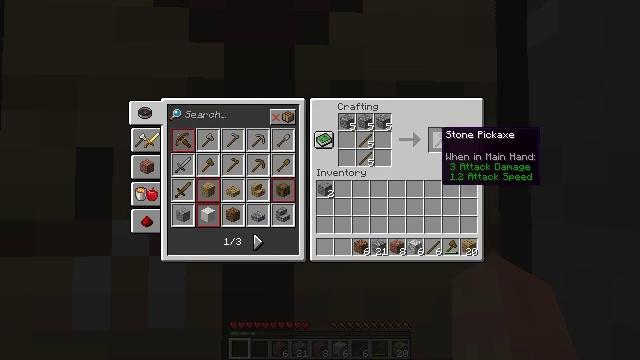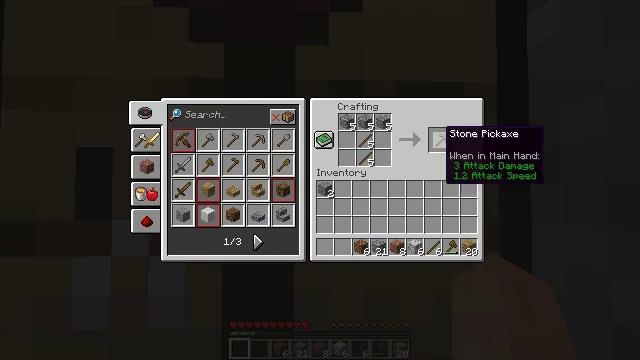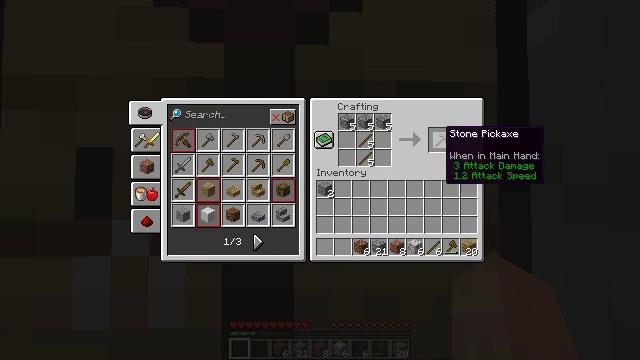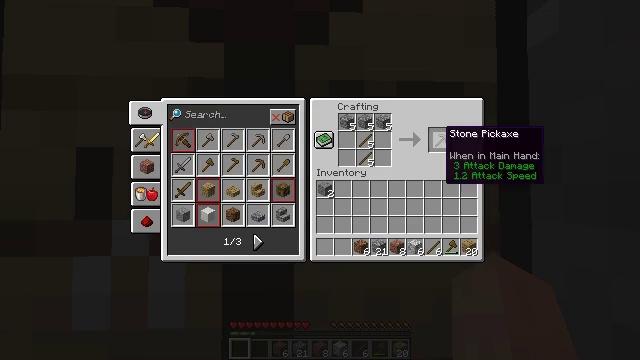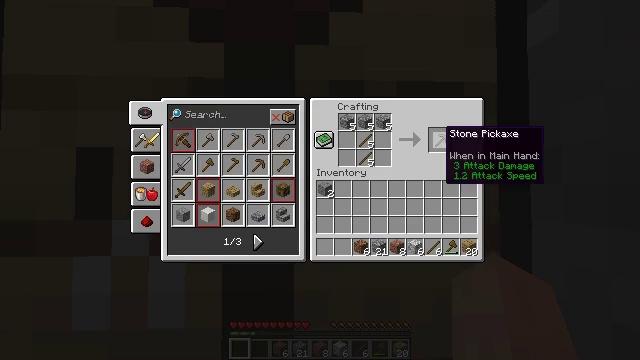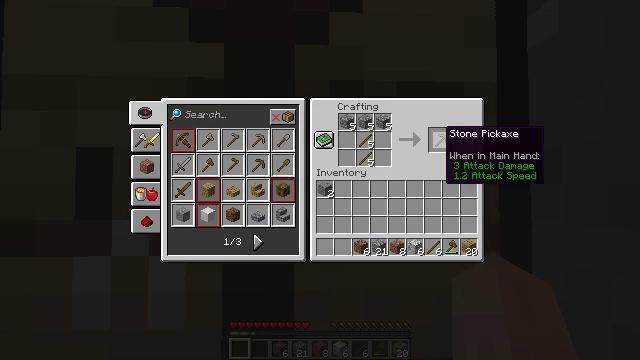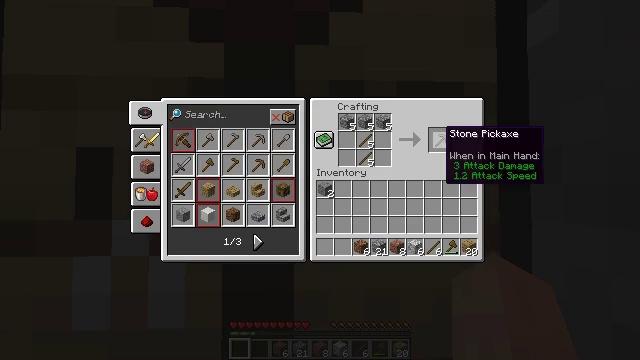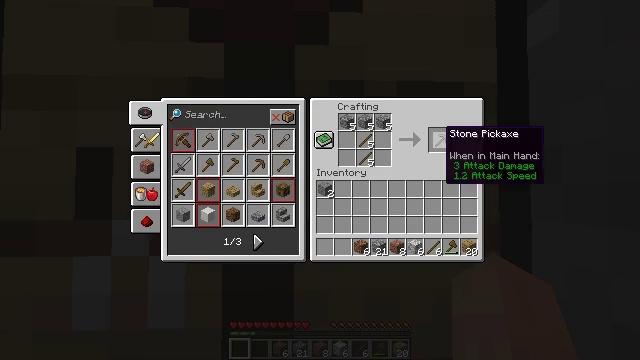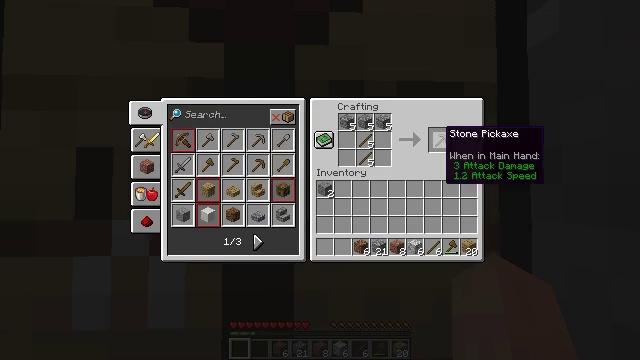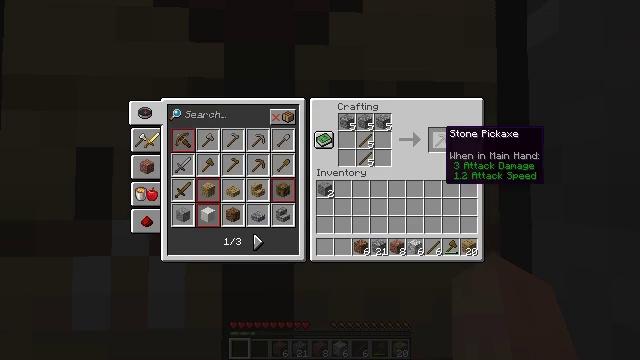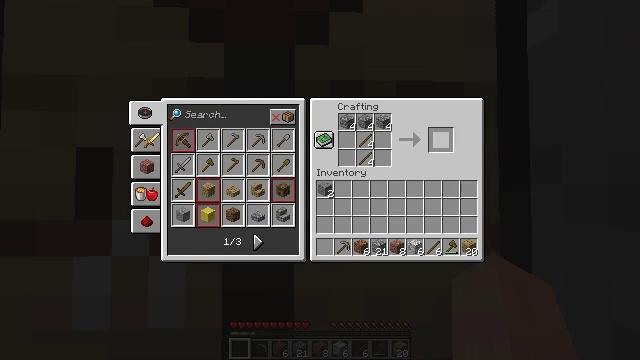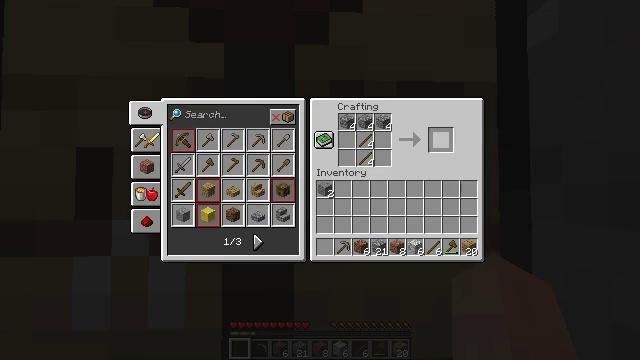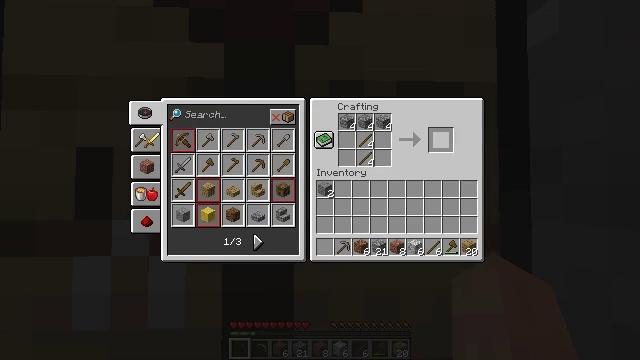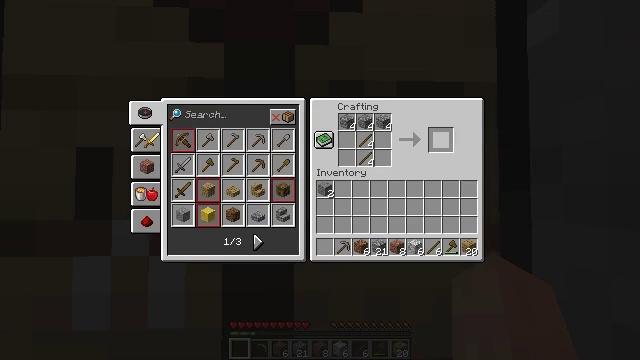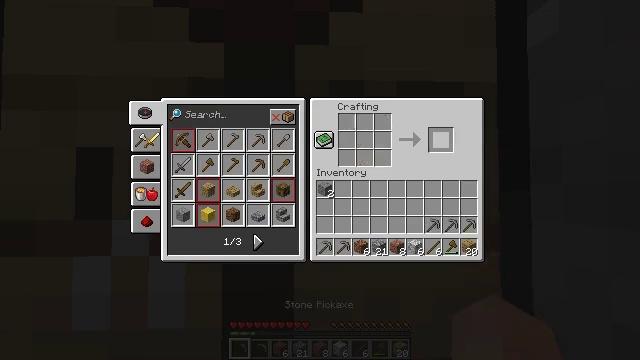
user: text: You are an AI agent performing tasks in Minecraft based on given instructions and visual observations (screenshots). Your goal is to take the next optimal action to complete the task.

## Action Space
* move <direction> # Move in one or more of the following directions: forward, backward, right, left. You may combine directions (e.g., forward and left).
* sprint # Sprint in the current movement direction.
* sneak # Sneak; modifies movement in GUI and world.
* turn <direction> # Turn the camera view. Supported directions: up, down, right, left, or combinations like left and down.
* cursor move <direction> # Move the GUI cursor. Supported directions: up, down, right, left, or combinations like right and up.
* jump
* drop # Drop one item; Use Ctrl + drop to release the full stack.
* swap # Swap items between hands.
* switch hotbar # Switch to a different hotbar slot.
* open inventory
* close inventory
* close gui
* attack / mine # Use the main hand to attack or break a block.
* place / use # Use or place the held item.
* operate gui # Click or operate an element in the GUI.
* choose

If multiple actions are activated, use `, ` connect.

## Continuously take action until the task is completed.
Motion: motion action
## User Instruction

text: Craft a stone pickaxe with cobblestones and sticks.
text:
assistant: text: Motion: no_op
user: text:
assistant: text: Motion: no_op
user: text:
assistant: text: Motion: no_op
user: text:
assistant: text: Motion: no_op
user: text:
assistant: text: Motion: no_op
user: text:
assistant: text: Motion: sneak
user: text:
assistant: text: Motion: sneak
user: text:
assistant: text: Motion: sneak
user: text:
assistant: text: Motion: sneak
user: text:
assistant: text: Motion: sneak, operate gui
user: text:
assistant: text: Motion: sneak, operate gui
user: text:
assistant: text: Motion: sneak, operate gui
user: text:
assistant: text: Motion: sneak
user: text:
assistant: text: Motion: sneak
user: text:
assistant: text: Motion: no_op